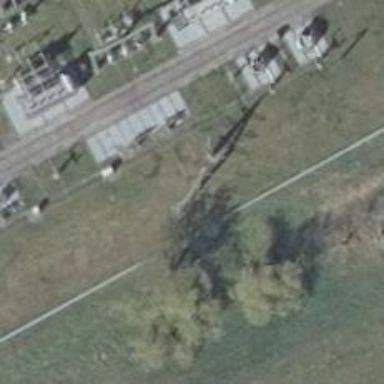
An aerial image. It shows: Three power lines with cables.